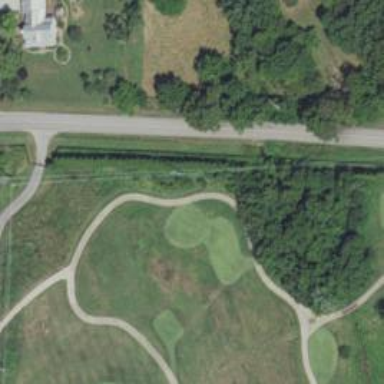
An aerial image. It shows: Golf tee.